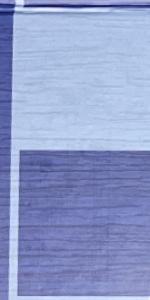
Label: Empty